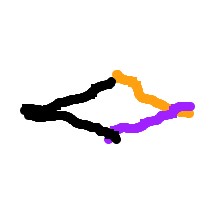
Shape: rhombus